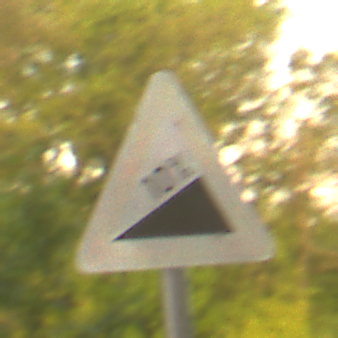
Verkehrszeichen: Steigung10
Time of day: SunriseSunset
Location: Outdoor (RoadRail)
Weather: Clear
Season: NotSpecified
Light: Natural